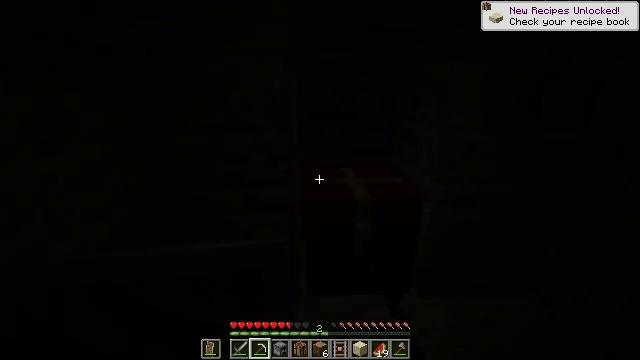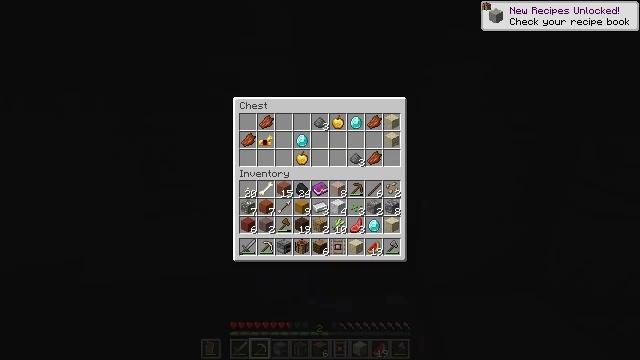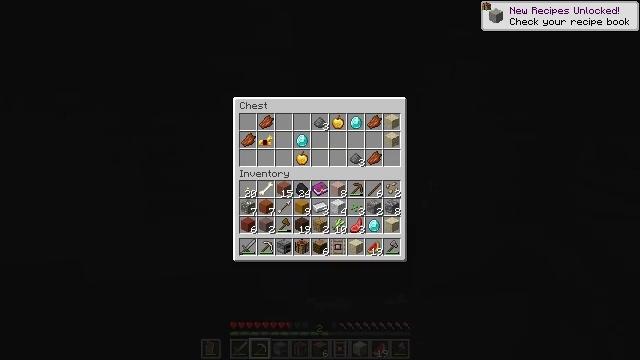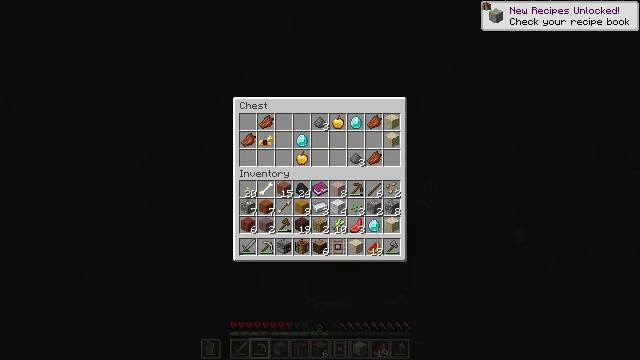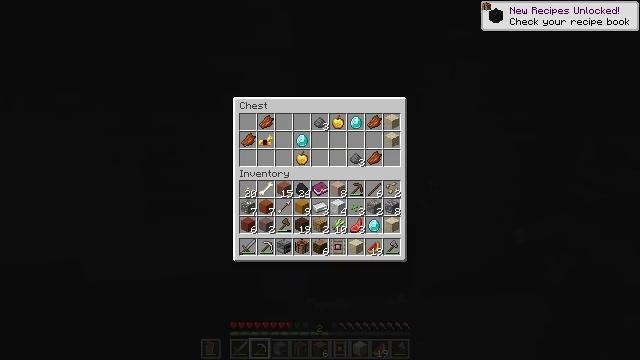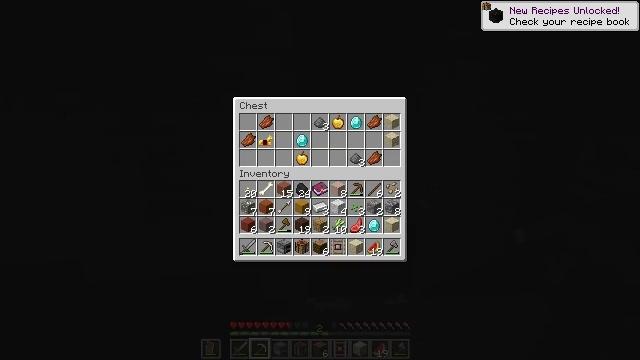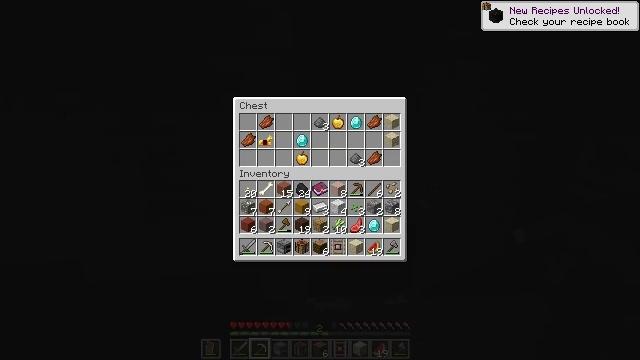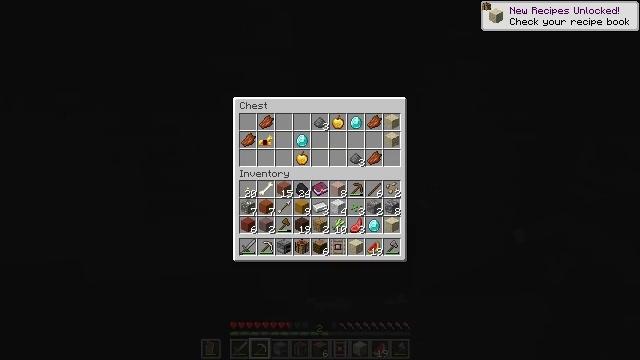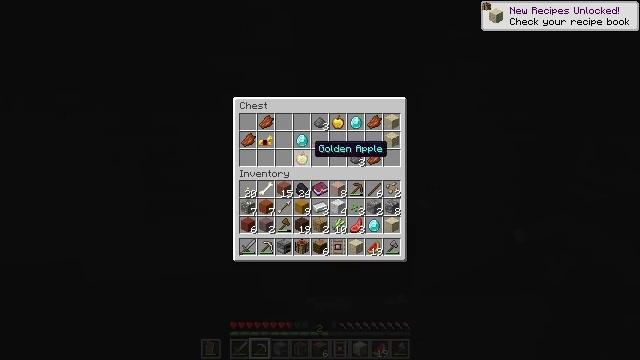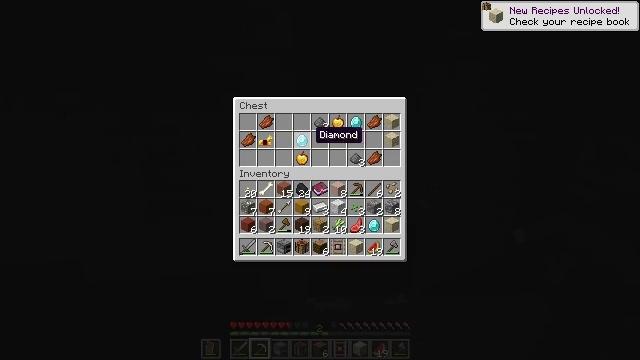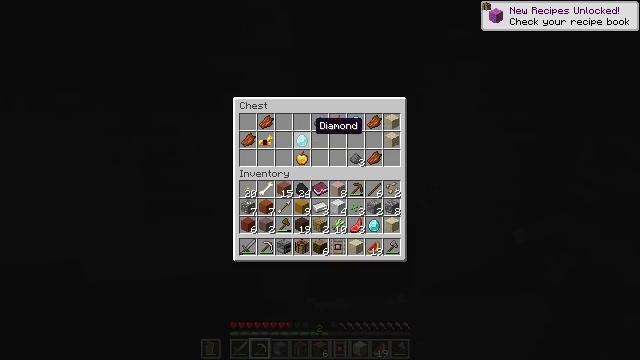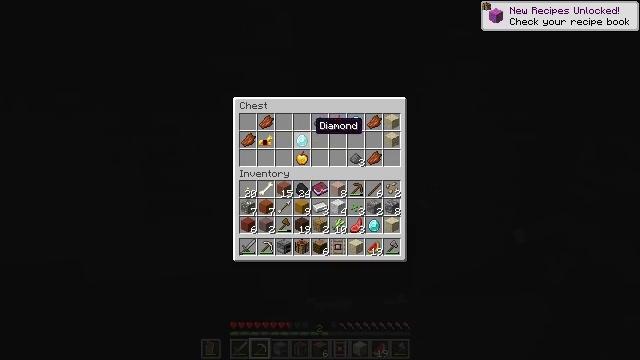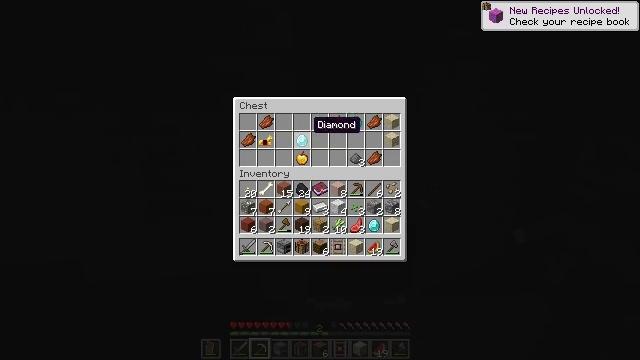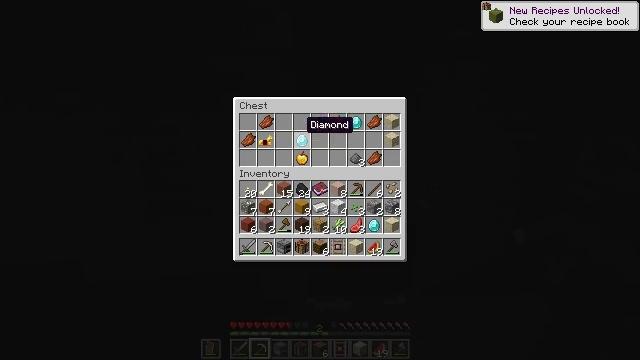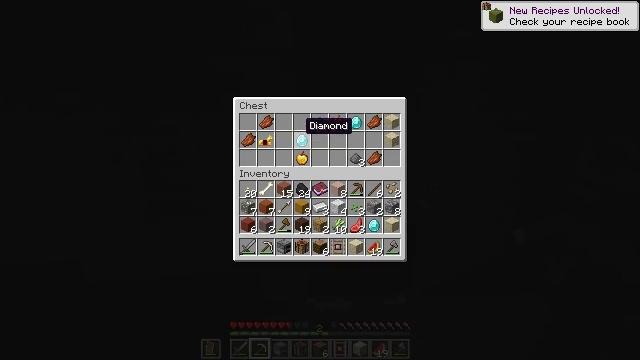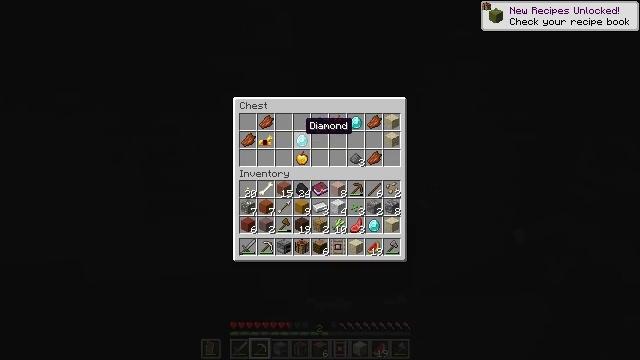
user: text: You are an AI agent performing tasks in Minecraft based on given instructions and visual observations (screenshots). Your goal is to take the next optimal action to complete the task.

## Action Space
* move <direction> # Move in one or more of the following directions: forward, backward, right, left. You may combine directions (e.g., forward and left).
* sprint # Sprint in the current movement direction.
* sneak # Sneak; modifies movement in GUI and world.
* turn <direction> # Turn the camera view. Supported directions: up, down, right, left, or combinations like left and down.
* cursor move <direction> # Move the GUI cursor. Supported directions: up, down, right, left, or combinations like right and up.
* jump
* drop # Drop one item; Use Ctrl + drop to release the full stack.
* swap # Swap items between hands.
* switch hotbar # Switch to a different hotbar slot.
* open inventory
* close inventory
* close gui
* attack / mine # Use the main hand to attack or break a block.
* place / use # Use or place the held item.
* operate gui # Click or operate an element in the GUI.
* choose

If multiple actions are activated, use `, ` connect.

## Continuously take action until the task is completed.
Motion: motion action
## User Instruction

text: Collect cut sandstone by mining it.
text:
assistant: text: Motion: cursor move left and up, open gui
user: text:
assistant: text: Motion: no_op
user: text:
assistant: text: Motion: cursor move left
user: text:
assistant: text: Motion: no_op
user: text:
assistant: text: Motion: no_op
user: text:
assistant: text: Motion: no_op
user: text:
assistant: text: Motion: no_op
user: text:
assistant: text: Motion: cursor move right and up
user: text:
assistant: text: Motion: cursor move up
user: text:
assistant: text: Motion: cursor move up
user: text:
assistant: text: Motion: no_op
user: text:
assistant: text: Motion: no_op
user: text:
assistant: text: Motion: sneak, cursor move left
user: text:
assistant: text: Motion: sneak
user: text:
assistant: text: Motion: sneak
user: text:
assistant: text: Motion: sneak, operate gui
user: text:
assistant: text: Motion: sneak, operate gui
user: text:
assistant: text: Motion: sneak, operate gui
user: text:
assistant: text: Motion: sneak, cursor move right
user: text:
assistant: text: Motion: sneak, cursor move right
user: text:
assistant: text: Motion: sneak
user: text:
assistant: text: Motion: sneak, cursor move up
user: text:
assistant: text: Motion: sneak, cursor move up
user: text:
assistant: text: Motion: sneak
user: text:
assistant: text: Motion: sneak
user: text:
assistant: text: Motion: sneak
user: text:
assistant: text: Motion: sneak
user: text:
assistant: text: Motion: sneak, operate gui
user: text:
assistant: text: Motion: sneak, operate gui
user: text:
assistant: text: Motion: sneak